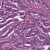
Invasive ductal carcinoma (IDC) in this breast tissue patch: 1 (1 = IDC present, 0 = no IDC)